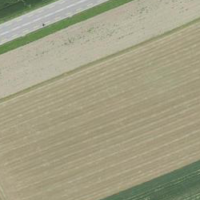
EUNIS habitat code: 52
Species observed at this site:
Corvus corone
Hirundo rustica